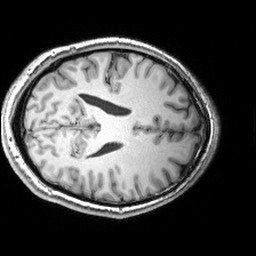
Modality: T1w
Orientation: axial
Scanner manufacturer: siemens
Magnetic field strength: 3 T
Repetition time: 2.53 s
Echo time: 0.00299 s